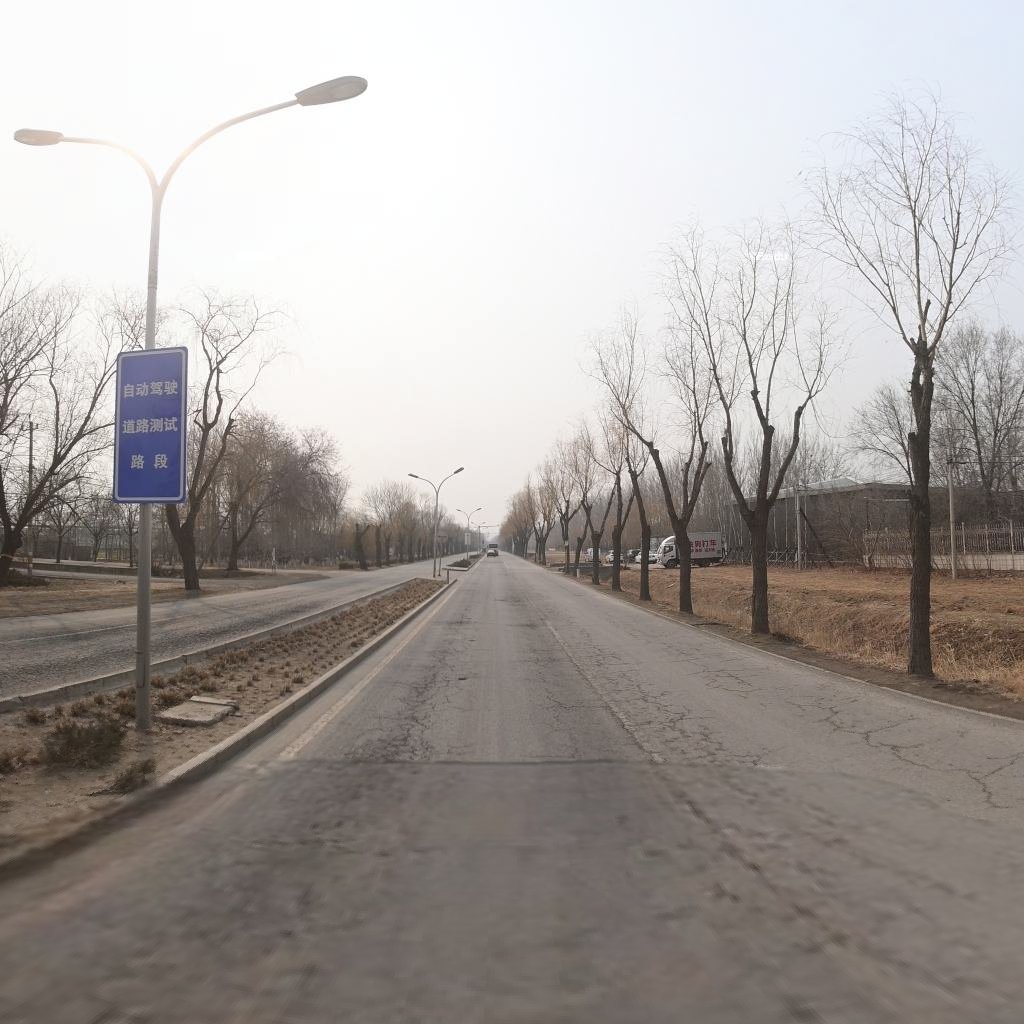
Region: Haidian
Road damage annotations: alligator crack, alligator crack